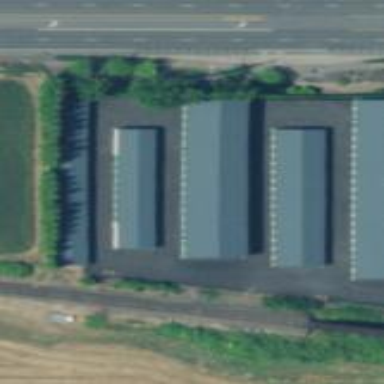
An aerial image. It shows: Commercial area with storage rental shop.